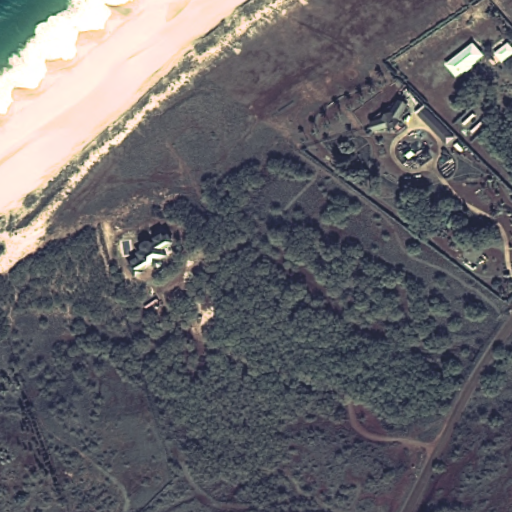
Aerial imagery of valley in Hawaii named Wahīlauhue Gulch containing only unknown